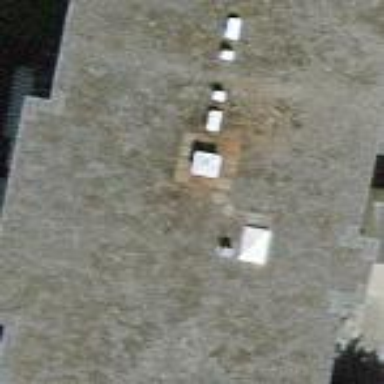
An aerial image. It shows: Flat-roofed residential building.